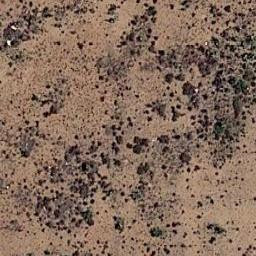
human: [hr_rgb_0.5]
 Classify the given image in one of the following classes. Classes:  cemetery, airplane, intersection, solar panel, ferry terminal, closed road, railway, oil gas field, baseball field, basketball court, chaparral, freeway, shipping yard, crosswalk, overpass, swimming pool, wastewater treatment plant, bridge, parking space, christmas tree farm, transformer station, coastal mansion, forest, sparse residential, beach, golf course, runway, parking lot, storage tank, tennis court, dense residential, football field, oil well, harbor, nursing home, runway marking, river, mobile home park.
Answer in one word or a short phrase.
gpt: chaparral